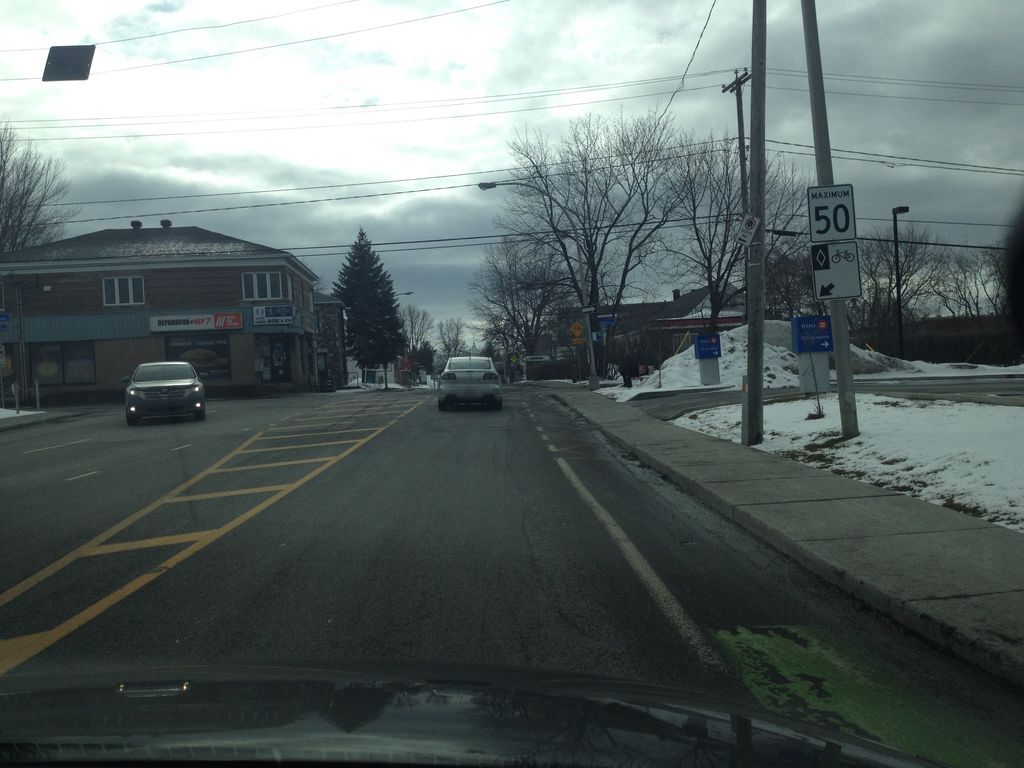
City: montreal